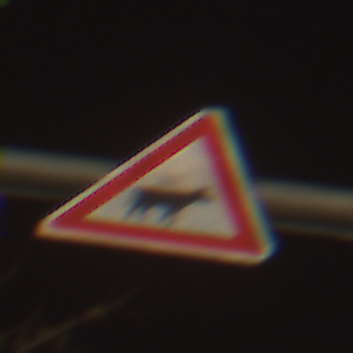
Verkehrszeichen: ViehtriebLinks
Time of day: Night
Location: Outdoor (Urban)
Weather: Clear
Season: NotSpecified
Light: Artificial